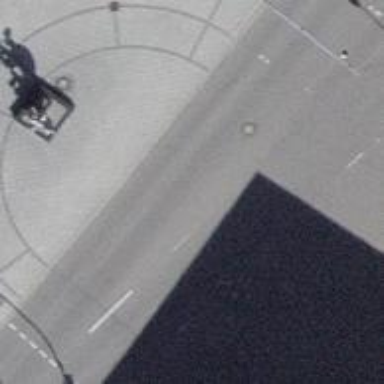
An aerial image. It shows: Road with traffic signals.